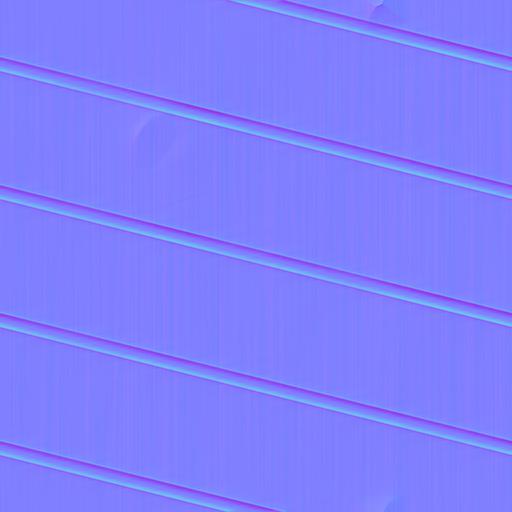
industry metal pipe